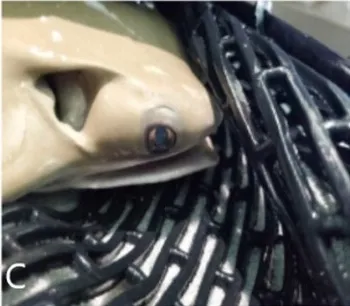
At completion of treatment (C) Improving corneal clarity and dyscoria.
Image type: medical_photograph (other_medical_photograph)